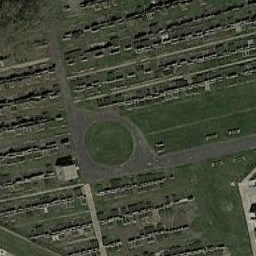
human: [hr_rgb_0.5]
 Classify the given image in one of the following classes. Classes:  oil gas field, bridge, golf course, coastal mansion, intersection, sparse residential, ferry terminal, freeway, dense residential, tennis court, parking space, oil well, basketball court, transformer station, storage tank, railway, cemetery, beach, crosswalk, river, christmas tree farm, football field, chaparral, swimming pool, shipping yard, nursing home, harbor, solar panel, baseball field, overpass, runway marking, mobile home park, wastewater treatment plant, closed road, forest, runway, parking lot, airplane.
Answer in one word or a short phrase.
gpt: cemetery